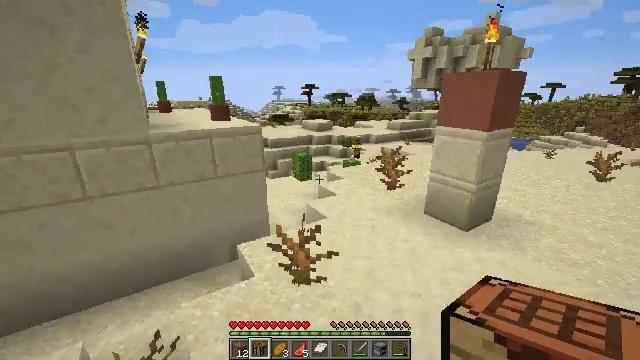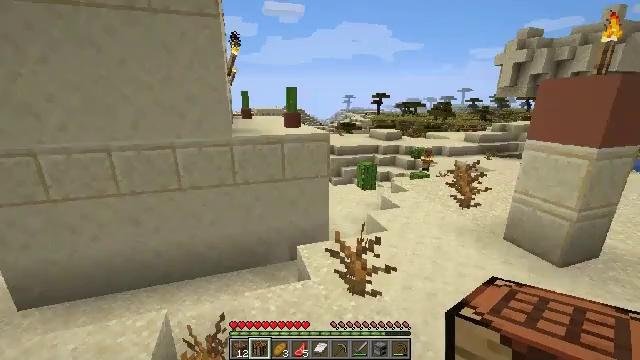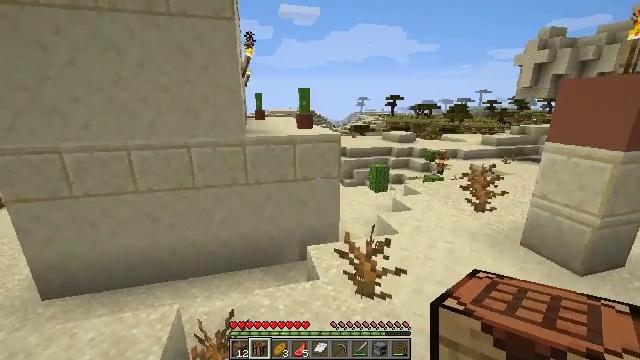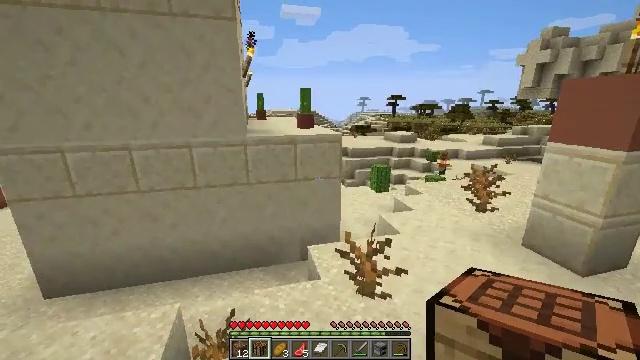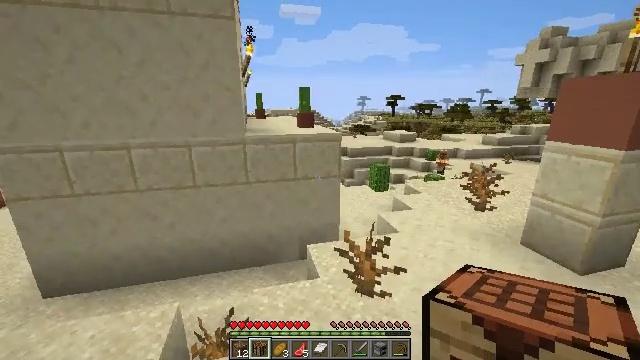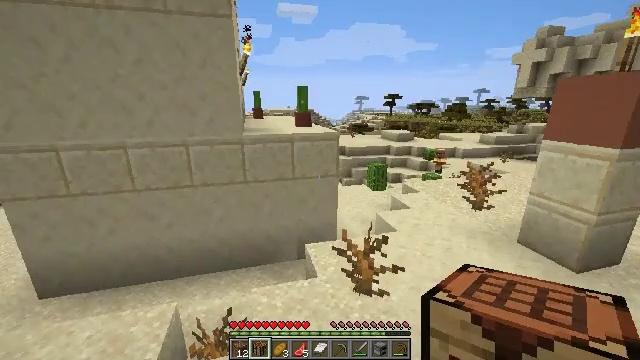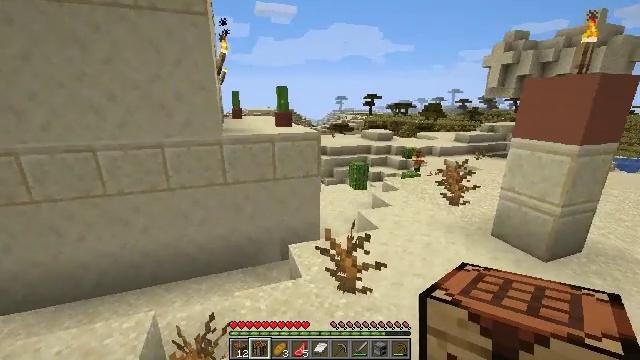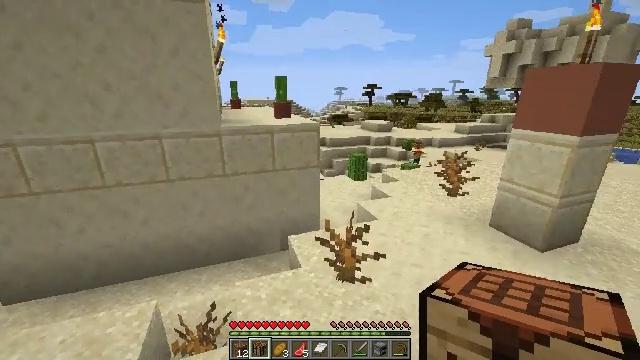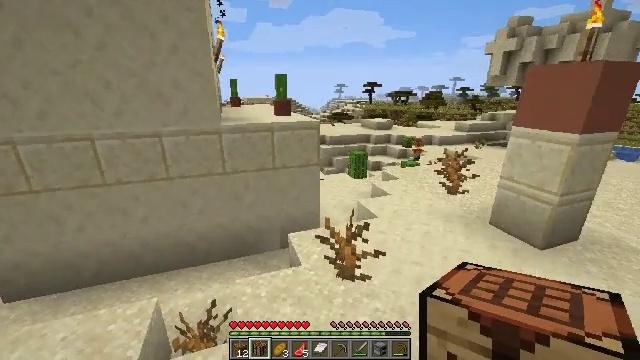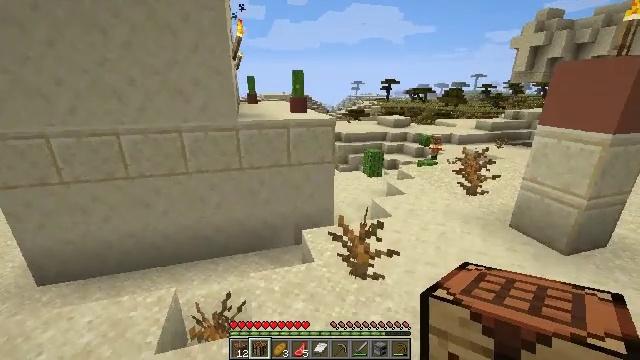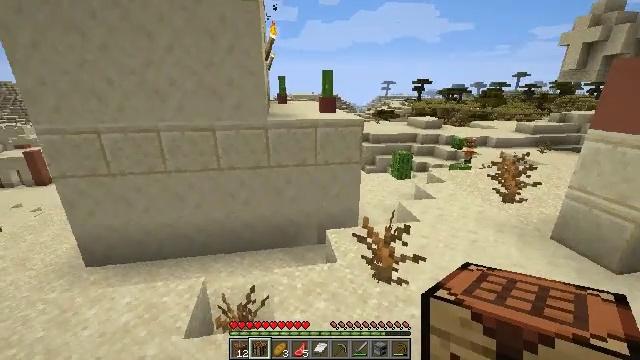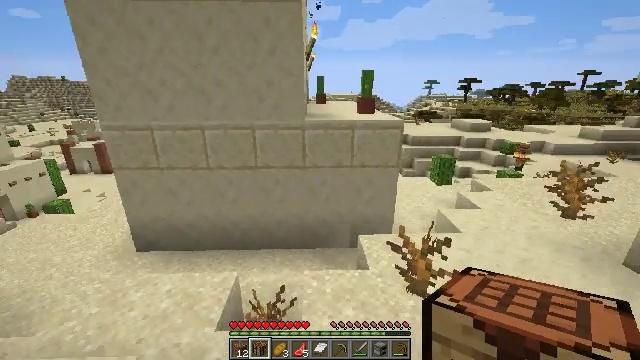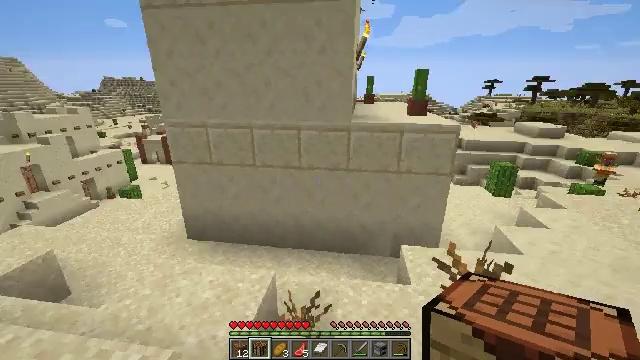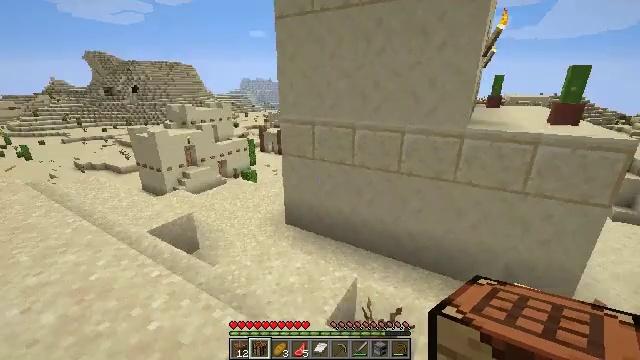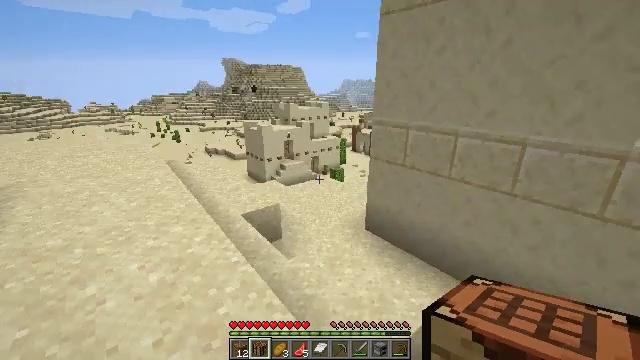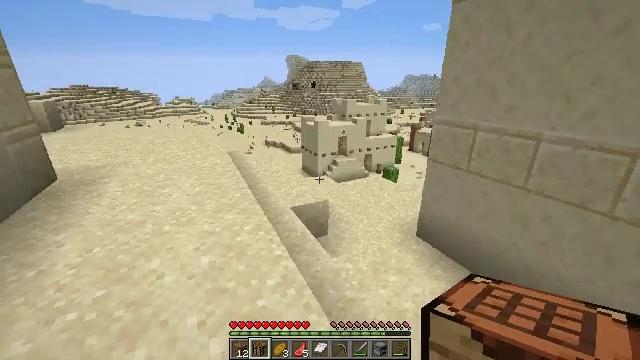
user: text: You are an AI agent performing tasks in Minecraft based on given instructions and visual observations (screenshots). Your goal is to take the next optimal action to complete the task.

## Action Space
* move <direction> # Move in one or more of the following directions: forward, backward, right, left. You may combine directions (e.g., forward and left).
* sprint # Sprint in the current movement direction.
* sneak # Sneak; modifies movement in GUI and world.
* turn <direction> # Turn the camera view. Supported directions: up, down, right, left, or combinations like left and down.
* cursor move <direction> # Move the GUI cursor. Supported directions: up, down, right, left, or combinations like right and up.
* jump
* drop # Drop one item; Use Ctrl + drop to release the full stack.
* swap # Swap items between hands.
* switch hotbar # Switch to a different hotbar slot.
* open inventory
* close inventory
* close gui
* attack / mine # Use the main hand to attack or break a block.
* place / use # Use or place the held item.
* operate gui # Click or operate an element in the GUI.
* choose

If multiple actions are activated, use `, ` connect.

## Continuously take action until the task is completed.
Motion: motion action
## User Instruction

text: Mine the jungle fence gate for materials.
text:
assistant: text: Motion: turn left and up
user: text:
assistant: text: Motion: turn left
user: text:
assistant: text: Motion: no_op
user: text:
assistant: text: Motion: no_op
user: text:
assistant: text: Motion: no_op
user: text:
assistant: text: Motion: turn right
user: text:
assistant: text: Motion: turn down
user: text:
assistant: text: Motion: no_op
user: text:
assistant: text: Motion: turn left
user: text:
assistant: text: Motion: turn left
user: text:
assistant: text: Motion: move forward, turn left
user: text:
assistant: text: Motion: move forward, turn left
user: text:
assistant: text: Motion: move forward, turn left
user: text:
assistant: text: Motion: move forward, turn left
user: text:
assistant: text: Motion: move forward and move left, turn left
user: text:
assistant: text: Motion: move forward and move left, turn left
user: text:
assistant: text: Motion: move forward and move left
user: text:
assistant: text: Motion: move forward and move left
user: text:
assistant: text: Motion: move forward and move left
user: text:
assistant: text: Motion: move forward, turn up
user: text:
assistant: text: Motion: move forward, turn left and up
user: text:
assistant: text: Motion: move forward
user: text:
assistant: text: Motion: move forward, turn right
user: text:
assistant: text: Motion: move forward, turn right
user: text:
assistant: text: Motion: move forward, turn down
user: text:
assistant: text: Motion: move forward
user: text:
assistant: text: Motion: move forward
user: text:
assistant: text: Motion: move forward
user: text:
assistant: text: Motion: move forward, turn left and down
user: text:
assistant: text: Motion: move forward, turn left, jump